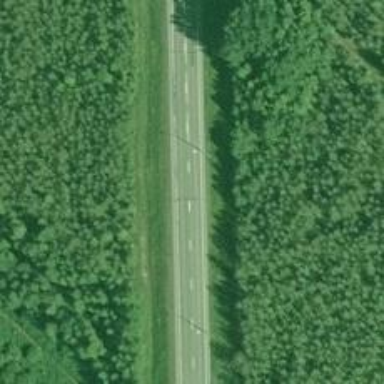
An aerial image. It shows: Asphalt trunk highway.